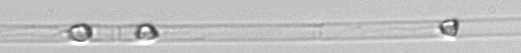
Label: Dactyliosolen_blavyanus